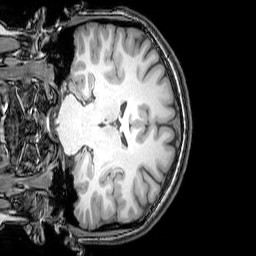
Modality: T1w
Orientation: coronal
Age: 24
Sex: female
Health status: healthy
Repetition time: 0.081 s
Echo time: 0.037 s